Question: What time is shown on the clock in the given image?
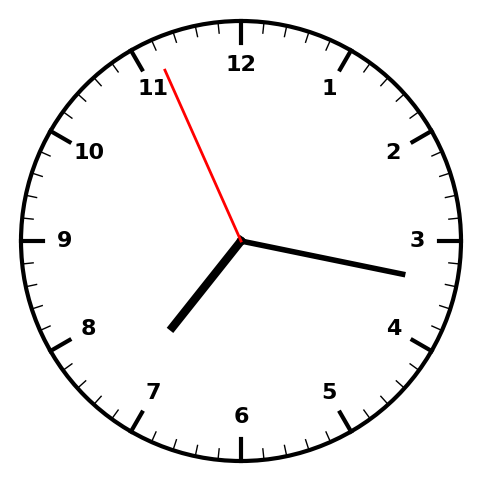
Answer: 07:16:56